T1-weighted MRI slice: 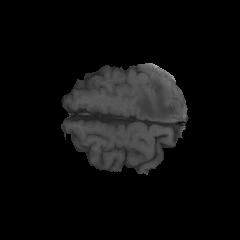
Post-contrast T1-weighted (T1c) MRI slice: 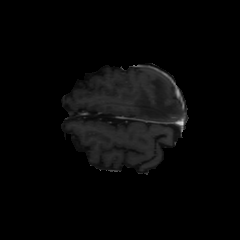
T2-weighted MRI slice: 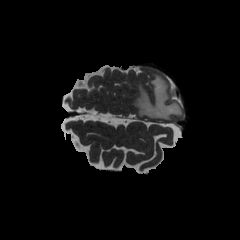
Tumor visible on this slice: yes